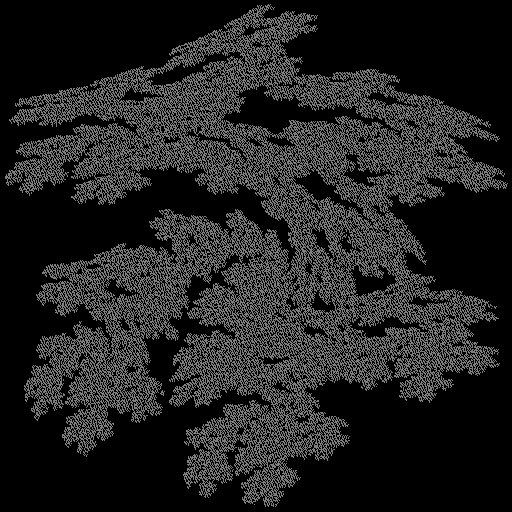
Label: pinetree